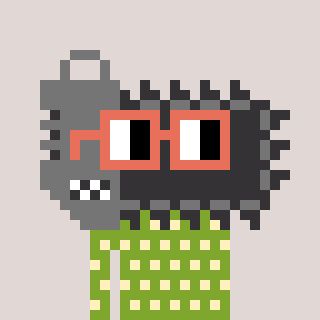
a pixel art character with square orange glasses, a chainsaw-shaped head and a slimegreen-colored body on a warm background